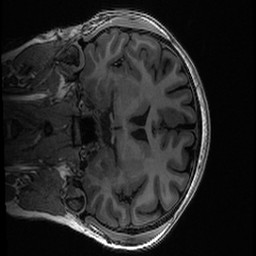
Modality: T1w
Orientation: coronal